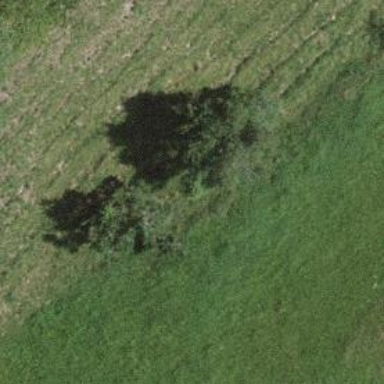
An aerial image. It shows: Single tag "natural: tree."